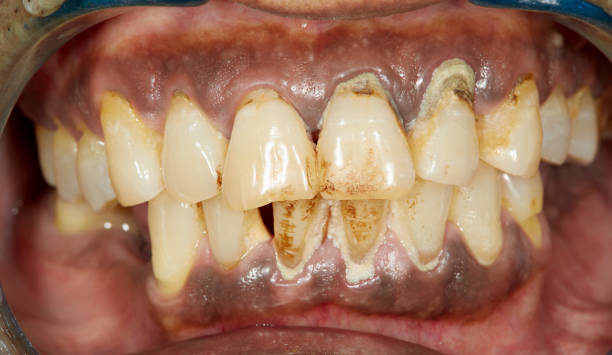
Condition: Gingivitis